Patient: sex M, age 30
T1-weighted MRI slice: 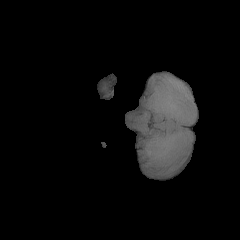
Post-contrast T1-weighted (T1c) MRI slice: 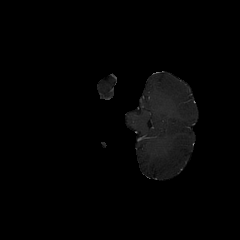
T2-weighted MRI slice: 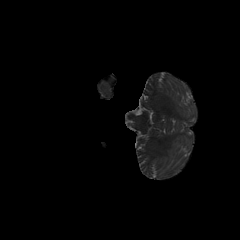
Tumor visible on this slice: no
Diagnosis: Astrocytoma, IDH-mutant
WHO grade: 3